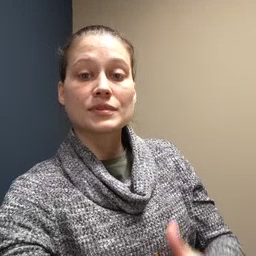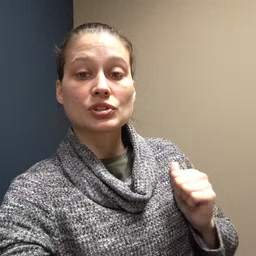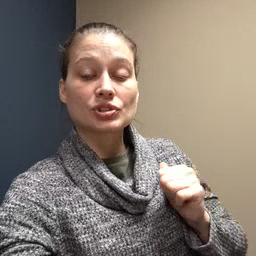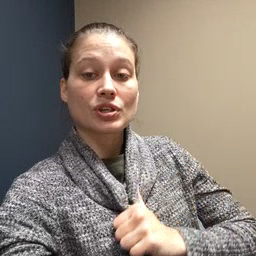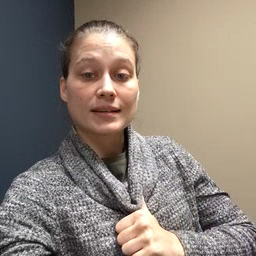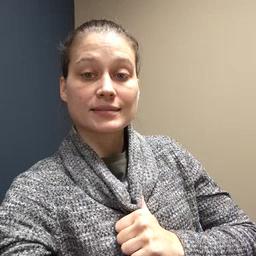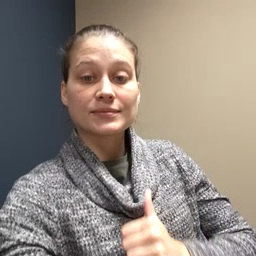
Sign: jacket